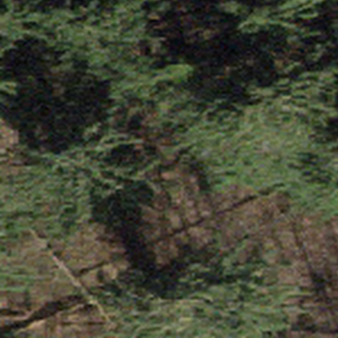
Label: other